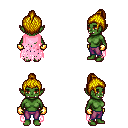
a pixel art fantasy rpg character, female body template, orc, green skin, pink tattered cape, magenta pants, blonde short topknot hairstyle, gold gloves, four views (front, back, left, right), 2x2 character sprite sheet, small pixel art, hard edges, no anti-aliasing